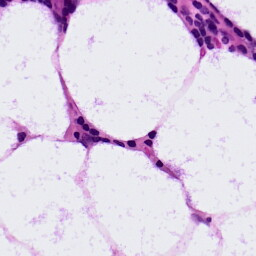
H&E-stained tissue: LymphNode